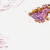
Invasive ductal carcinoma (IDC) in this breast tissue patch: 0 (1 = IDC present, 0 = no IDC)